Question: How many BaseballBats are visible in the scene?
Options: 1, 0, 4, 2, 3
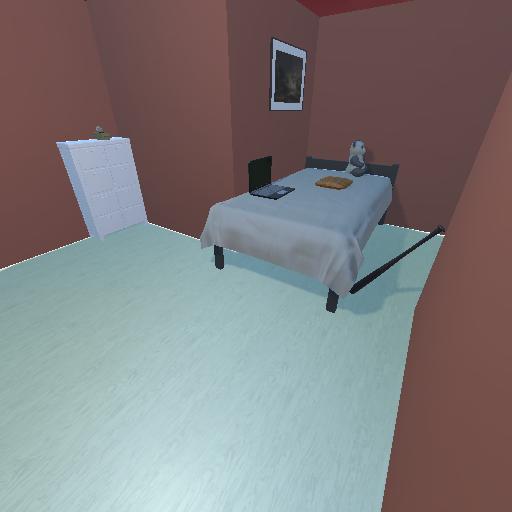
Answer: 1